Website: slack
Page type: payment
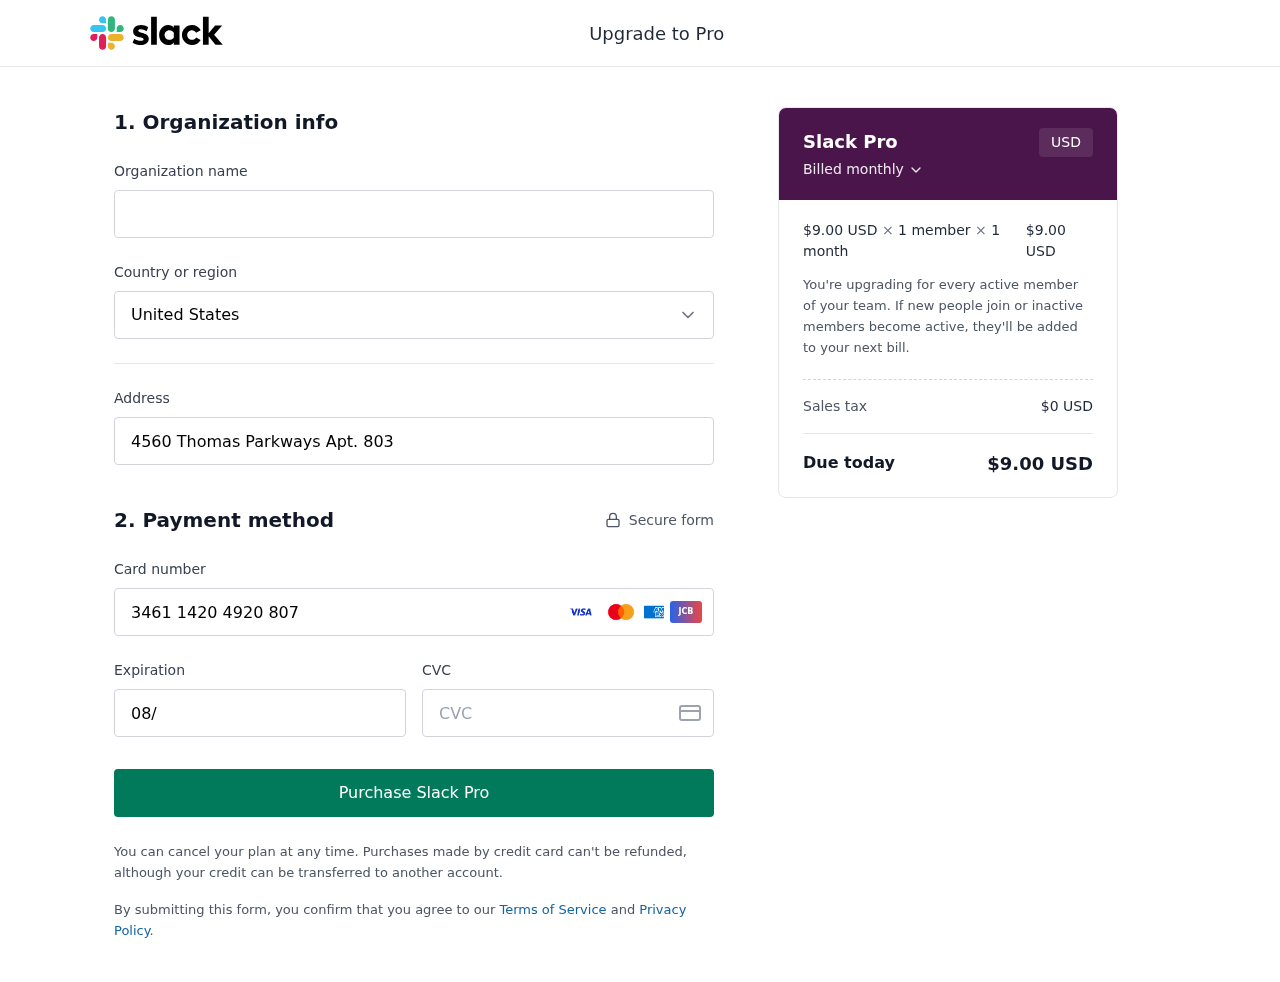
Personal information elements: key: PII_CARD_CVV
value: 2850
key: PII_CARD_EXPIRY
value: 08/26
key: PII_CARD_NUMBER
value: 3461 1420 4920 807
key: PII_COUNTRY
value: United States
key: PII_STREET
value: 4560 Thomas Parkways Apt. 803
Product elements: key: PRODUCT1_PRICE
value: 9
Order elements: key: ORDER_SUBTOTAL
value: $9.00 USD
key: ORDER_TAX
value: $0 USD
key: ORDER_TOTAL
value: $9.00 USD